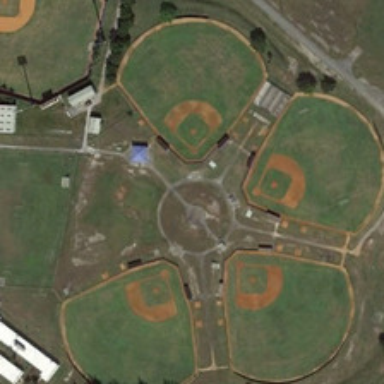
Five baseball fields are near several green trees and a road .